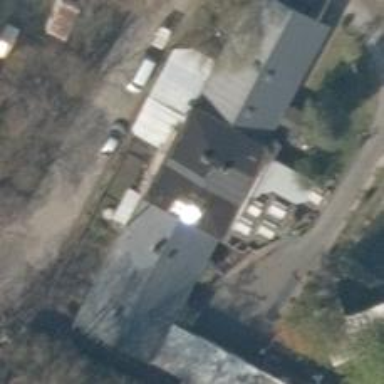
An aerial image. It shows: Restaurant with guest house nearby.